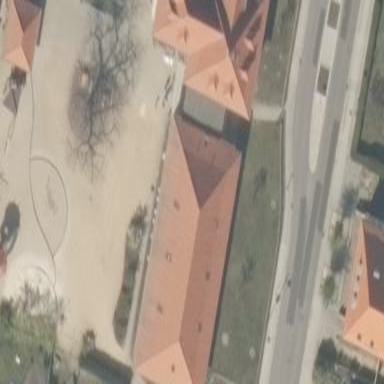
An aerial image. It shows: Kindergarten building.